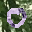
Label: 0